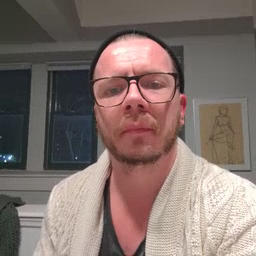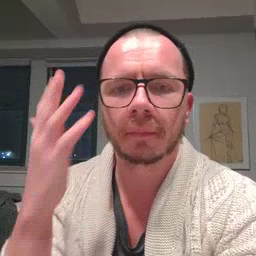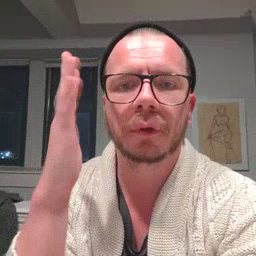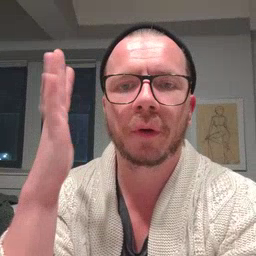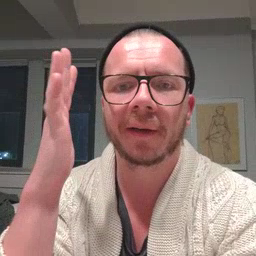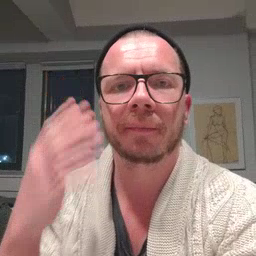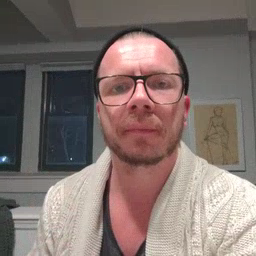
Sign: tree